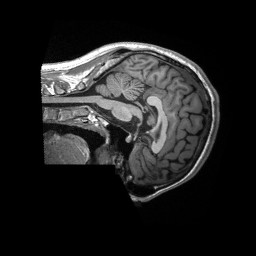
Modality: T1w
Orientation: sagittal
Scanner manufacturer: siemens
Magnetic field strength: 3 T
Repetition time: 2.3 s
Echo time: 0.00232 s